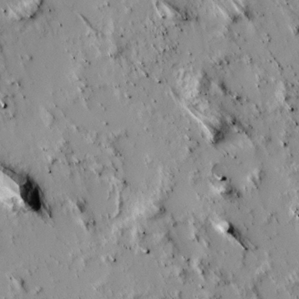
Label: non_frost